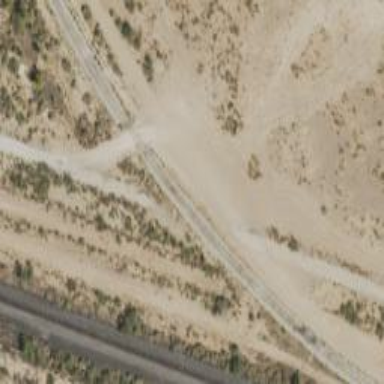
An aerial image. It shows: Abandoned road.